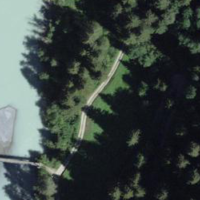
EUNIS habitat code: 43
Species observed at this site:
Clinopodium vulgare
Cirsium arvense
Salvia glutinosa